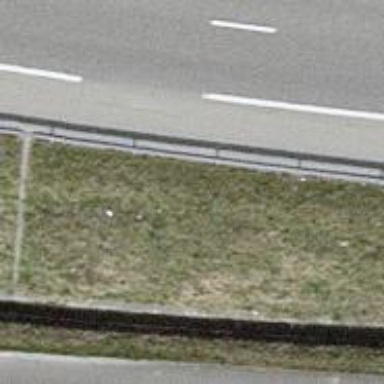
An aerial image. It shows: Guard rail as barrier.